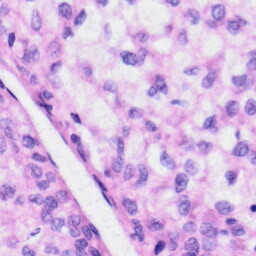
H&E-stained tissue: Liver